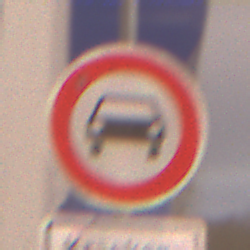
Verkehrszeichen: VerbotKraftwagen
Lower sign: BesondereFahrzeugeUndTransportgueter4
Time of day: Night
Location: Outdoor (Urban)
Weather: Overcast
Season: Winter
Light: Artificial